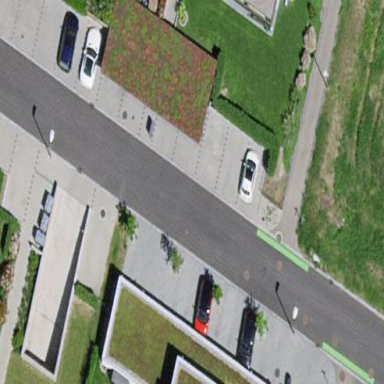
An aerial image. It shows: Carport structure.